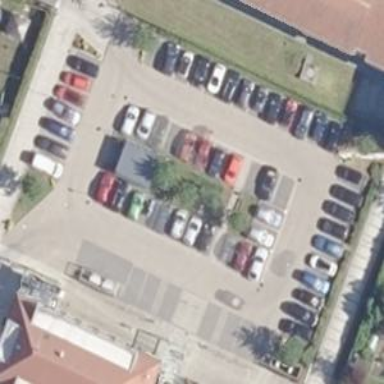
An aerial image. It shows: Parking area with surface.